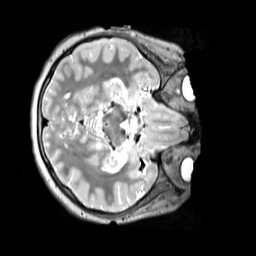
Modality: T2w
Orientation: axial
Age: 12
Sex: female
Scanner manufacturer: siemens
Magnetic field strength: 3 T
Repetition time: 3.2 s
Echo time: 0.408 s